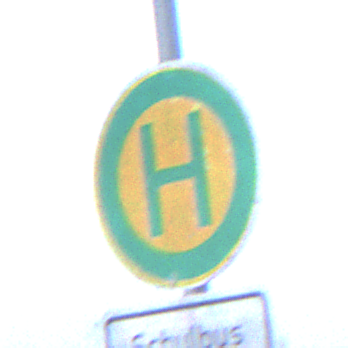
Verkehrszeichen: Haltestelle
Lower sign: ZeitangabenMitBeschraenkungAufWochentage5
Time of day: Dawn
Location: Outdoor (Urban)
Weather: Clear
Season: NotSpecified
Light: Natural